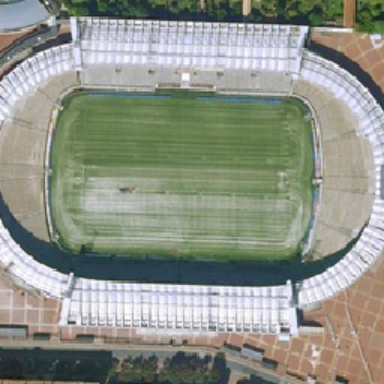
Located near the house the white stands and the stadium are on the red square .